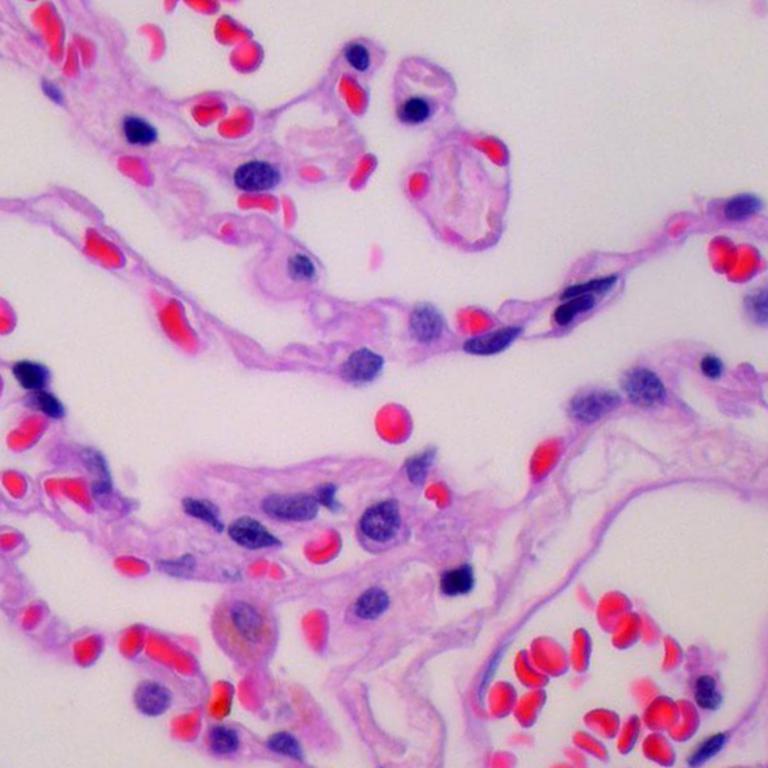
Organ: lung
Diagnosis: benign